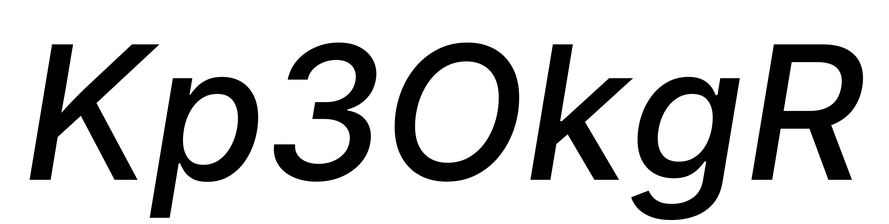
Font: Inter-Italic_Medium_Italic